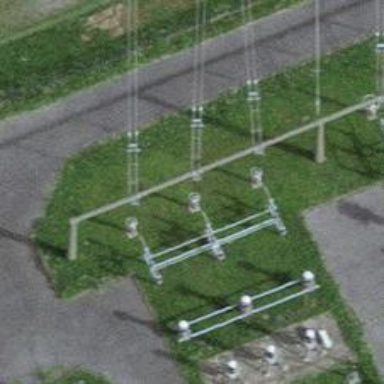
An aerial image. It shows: Switch used for power control.